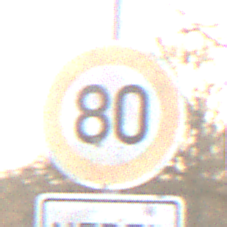
Verkehrszeichen: Geschwindigkeit80
Zusatzzeichen unten: HinweiseAufGefahrenDurchVerbaleAngabe10
Umgebung: Outdoor, Nature
Tageszeit: SunriseSunset
Wetter: PartlyCloudy
Licht: Natural
Jahreszeit: NotSpecified
Kontrast: MediumContrast